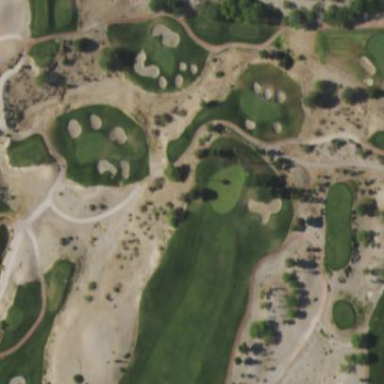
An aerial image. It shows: Designated golf cart path.